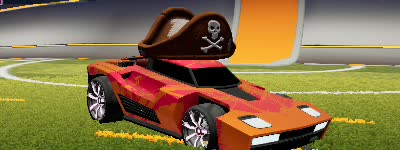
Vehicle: breakout